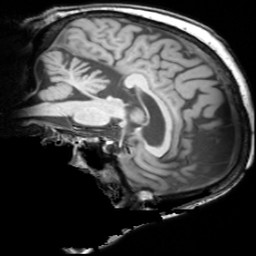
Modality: T1w
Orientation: sagittal
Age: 78
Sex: female
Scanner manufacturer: siemens
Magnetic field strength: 3 T
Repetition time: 1.62 s
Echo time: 0.003 s